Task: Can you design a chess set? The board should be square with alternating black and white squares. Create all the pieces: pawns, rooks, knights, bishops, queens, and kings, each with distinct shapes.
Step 1378:
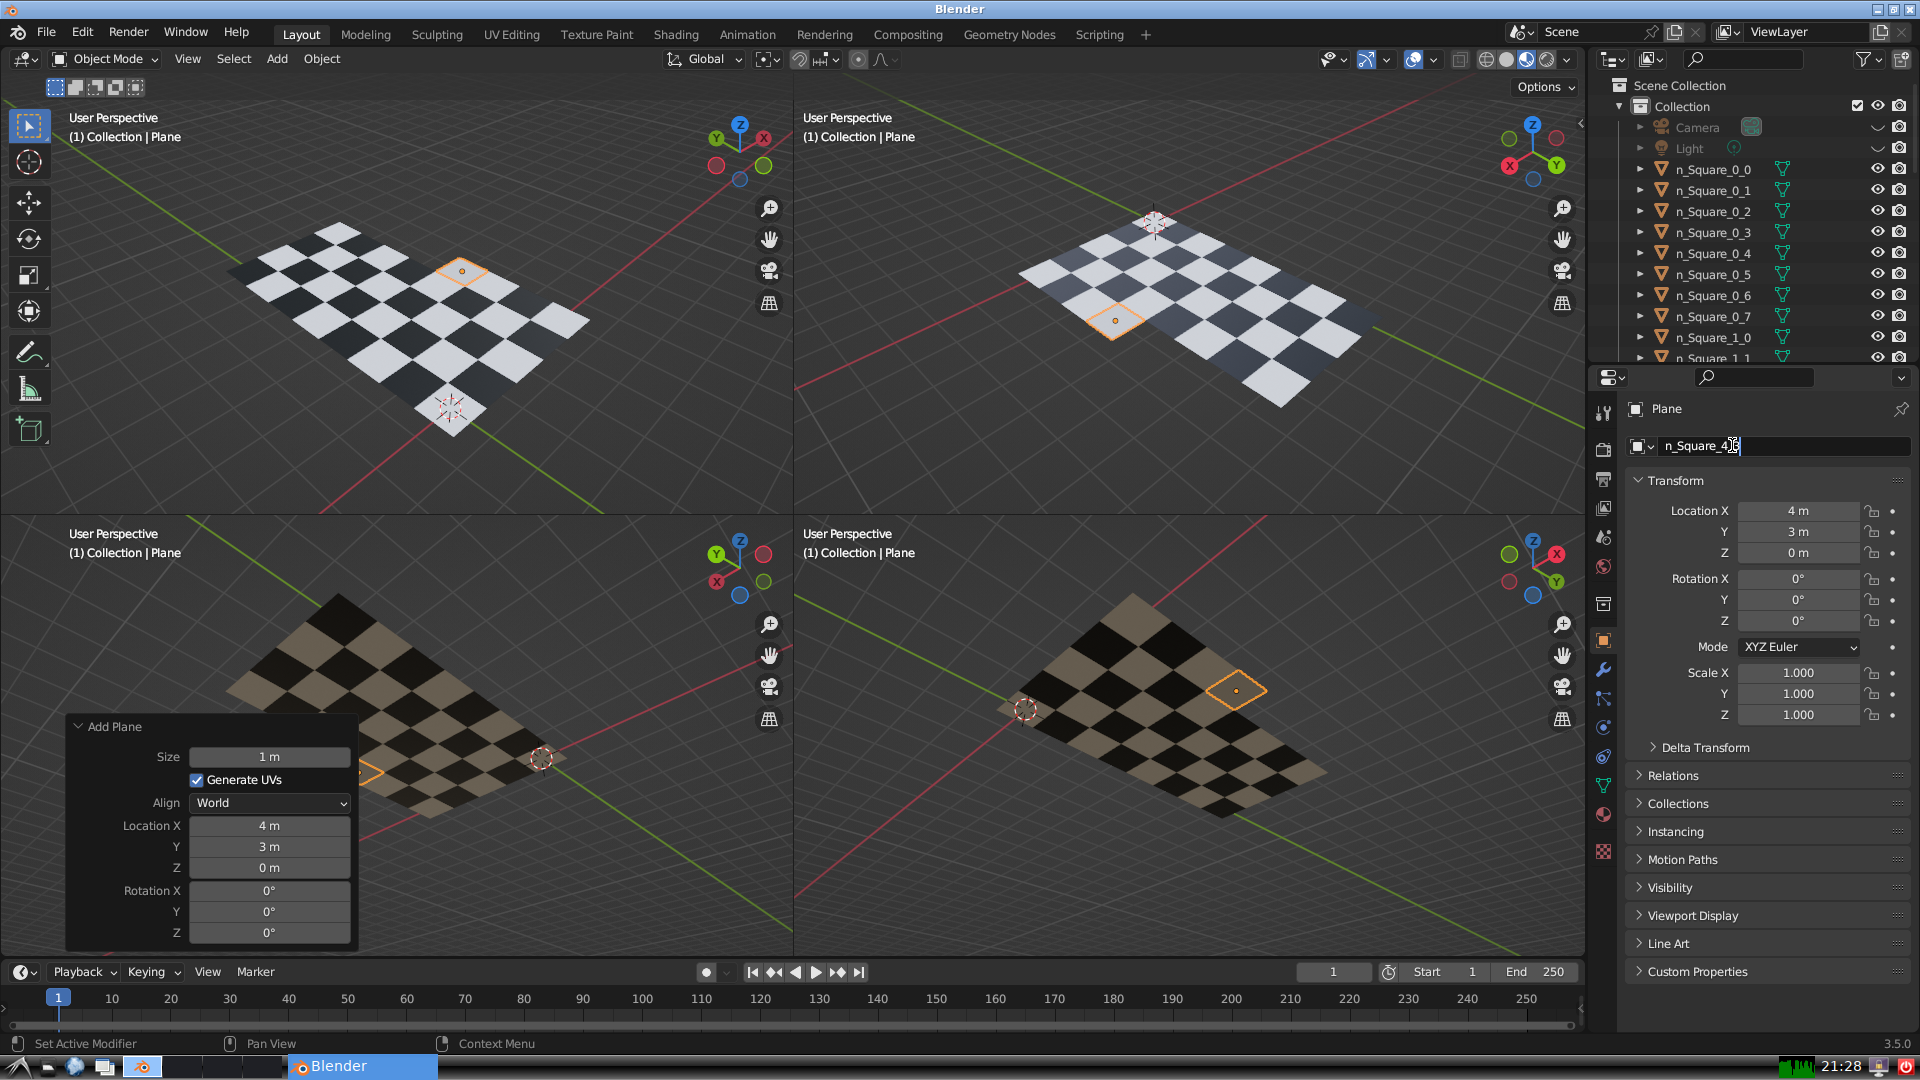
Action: {"key_press": ['Return']}